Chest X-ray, PA view. Patient: 62 years old, sex F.
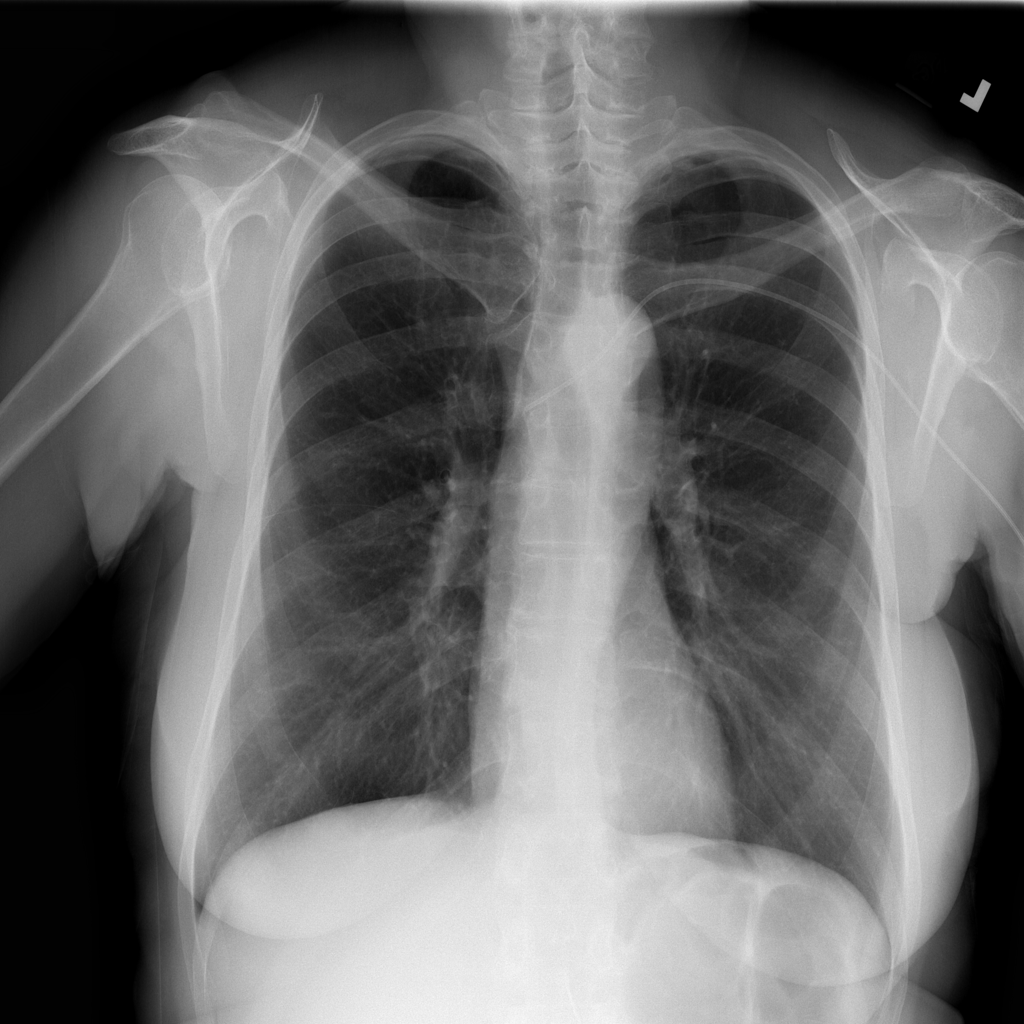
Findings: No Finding